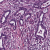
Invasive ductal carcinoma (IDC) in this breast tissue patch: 1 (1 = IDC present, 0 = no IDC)